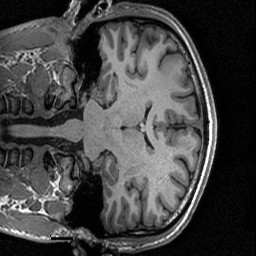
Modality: T1w
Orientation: coronal